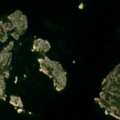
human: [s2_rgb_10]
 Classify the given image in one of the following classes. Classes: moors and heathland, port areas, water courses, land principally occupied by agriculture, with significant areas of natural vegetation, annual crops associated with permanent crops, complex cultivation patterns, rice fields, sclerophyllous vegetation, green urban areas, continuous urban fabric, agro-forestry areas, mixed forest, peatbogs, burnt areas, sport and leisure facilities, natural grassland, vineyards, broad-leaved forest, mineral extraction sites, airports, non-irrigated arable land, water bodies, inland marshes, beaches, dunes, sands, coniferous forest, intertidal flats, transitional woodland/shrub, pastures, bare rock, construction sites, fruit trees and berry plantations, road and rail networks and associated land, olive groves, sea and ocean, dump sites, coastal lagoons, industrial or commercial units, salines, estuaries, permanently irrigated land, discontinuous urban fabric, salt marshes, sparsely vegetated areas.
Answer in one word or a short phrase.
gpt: mixed forest, bare rock, sea and ocean